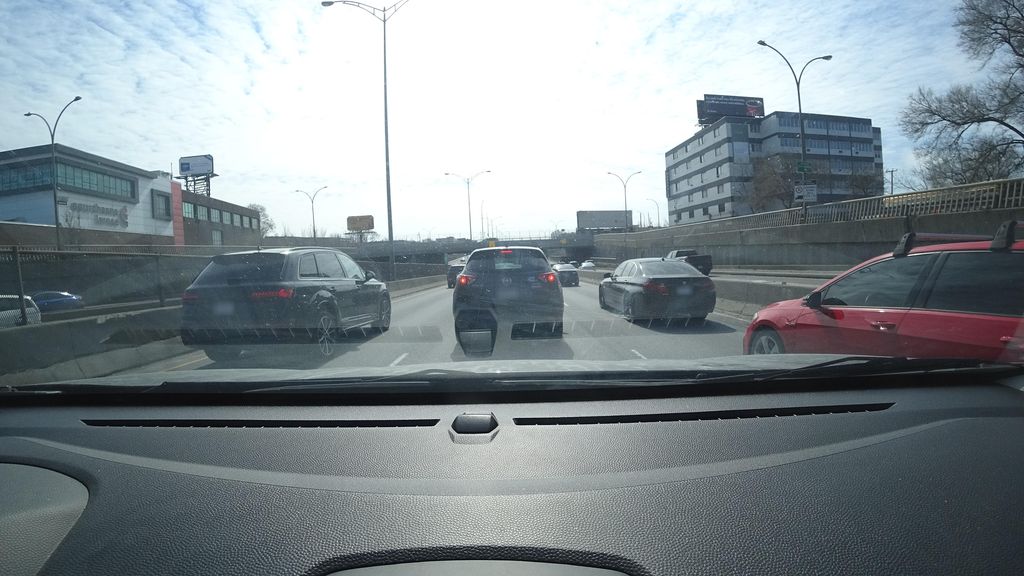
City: montreal